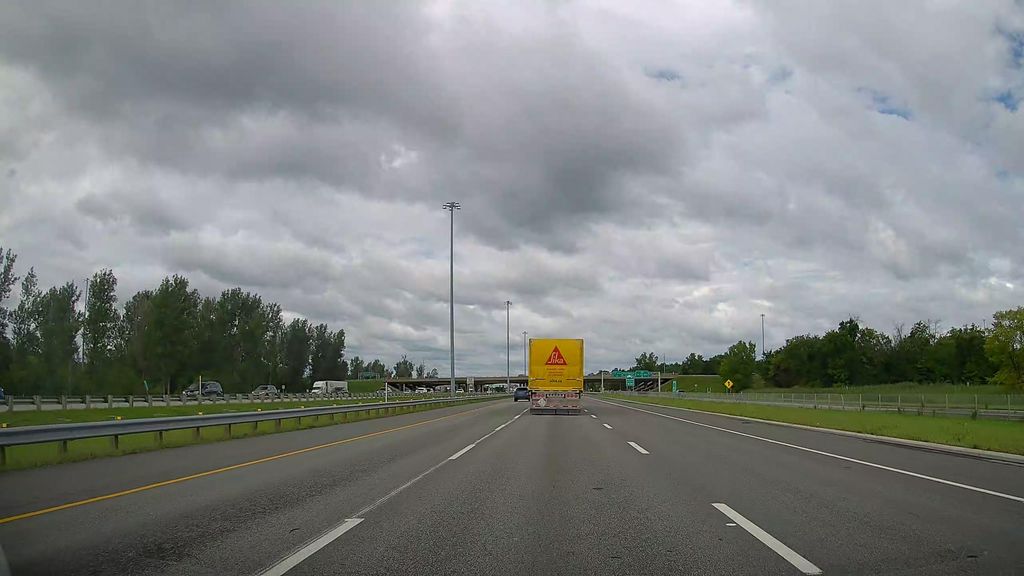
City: montreal